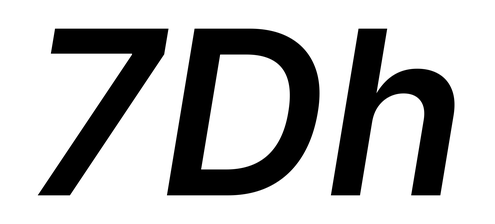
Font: Inter-Italic_SemiBold_Italic